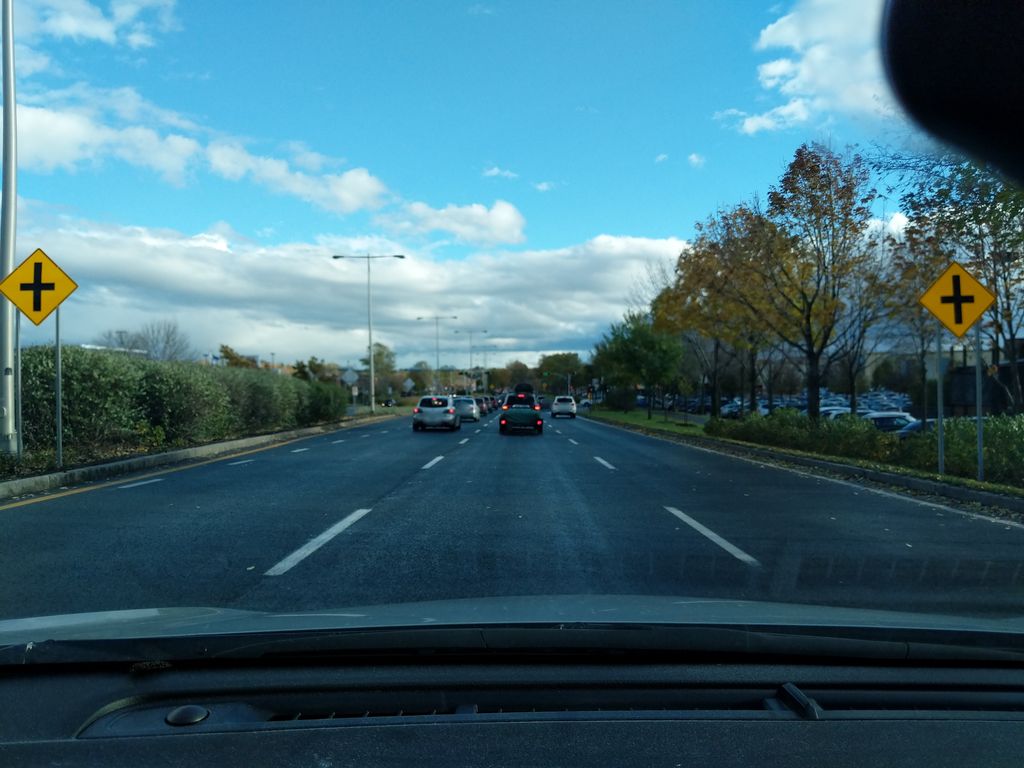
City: quebec_city